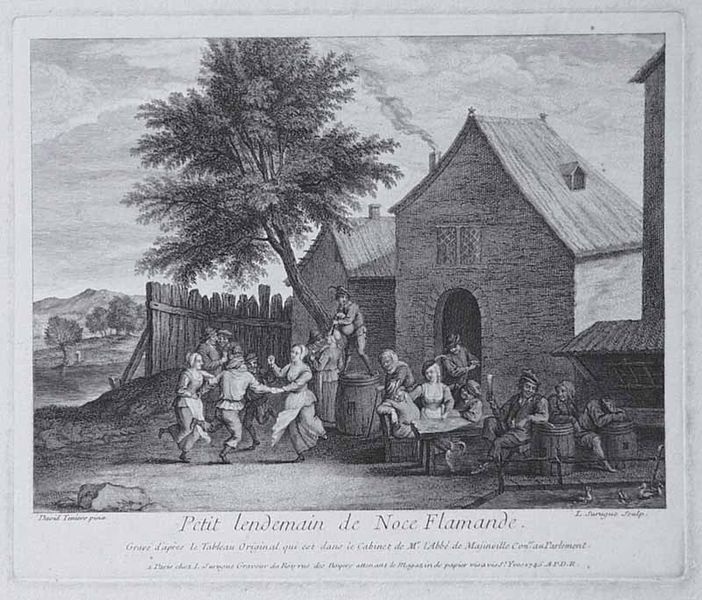
Titel: Petit lendemain de noce flamande
Künstler: Louis Surugue
Standort: Karlsruhe
Institution: Staatliche Kunsthalle Karlsruhe
Schlagwörter: baum, feder, hand, himmel, mann, schatten, weiß, wolken, bäume, frauen, landschaft, menschen, stadt, fenster, frankreich, frau, getränk, glas, grau, hut, licht, männer, schwarz, szene, tisch, tür, zeichnung, dach, haus, tiere, zaun, fest, gesellschaft, tanz, feier, gelage, getränke, kneipe, trinken, mensch, stein, möbel, signatur, häuser, hügel, morgen, qualm, rauch, familie, blatt, musik, tanzen, bauern, kamin, kinder, landleben, schornstein, amphore, garten, krug, schrift, ort, gehstock, berge, dorf, dächer, grafik, graphik, klein, bauernhof, hof, lattenzaun, enten, holzzaun, französisch, unterstand, essen, wein, freizeit, bretter, freude, tor, eingang, druck, druckgraphik, druckgrafik, radierung, stich, text, fass, dunke, gut, springen, bauernhaus, gaube, fröhlich, flämisch, hochzeit, fässer, dudelsack, reigen, kupferstich, spaß, fidel, gasthaus, tradition, flamen, ringen, winzer, vormittag, weiler, flandern, trunk, musikinstrumente, kupferstick, dorfszene, belgien, bauernkriege, de, flämen, flamande, ¨genre, erntefest, tür fest, bauewrnho, erauc, fasstanz, amphoe, eiingang, petit, lendemain, noce